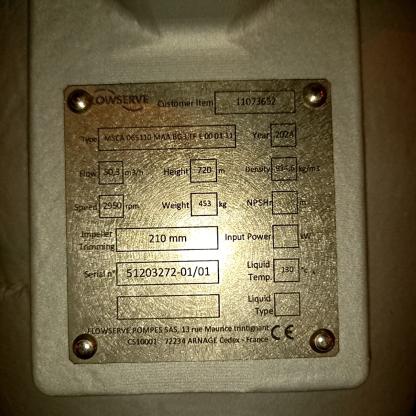
Klasa: tabliczka-znamionowa